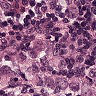
Metastatic tissue present: yes